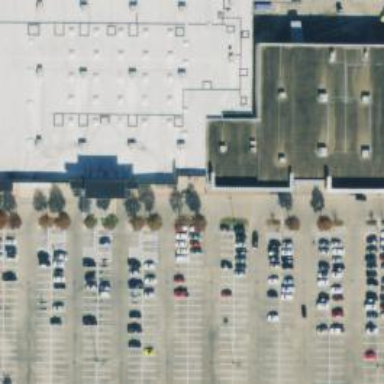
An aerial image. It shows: Parking space is available.